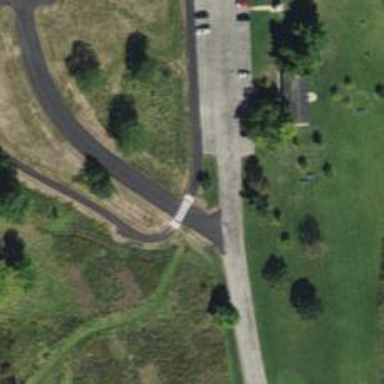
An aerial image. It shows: Asphalt cycleway.